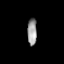
Tissue: prostate
Cell type: Fibroblasts
Senescence score: 0.7436
Nuclear area (px): 248
Mean DAPI intensity: 154.004